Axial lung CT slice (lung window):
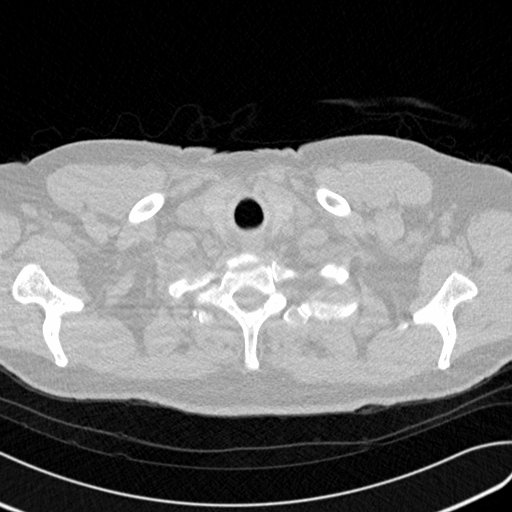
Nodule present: no